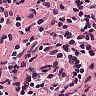
Metastatic tissue present: no